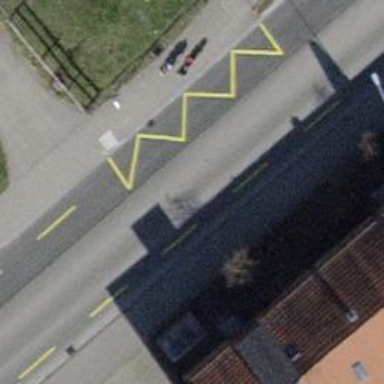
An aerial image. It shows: Public transport stop position.